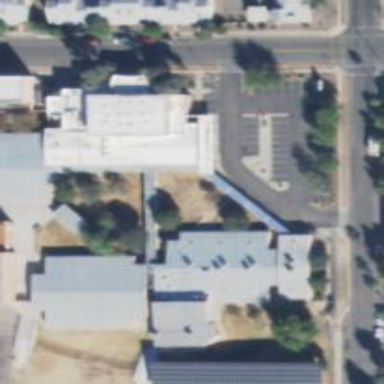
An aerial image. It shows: School building.